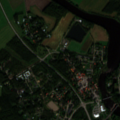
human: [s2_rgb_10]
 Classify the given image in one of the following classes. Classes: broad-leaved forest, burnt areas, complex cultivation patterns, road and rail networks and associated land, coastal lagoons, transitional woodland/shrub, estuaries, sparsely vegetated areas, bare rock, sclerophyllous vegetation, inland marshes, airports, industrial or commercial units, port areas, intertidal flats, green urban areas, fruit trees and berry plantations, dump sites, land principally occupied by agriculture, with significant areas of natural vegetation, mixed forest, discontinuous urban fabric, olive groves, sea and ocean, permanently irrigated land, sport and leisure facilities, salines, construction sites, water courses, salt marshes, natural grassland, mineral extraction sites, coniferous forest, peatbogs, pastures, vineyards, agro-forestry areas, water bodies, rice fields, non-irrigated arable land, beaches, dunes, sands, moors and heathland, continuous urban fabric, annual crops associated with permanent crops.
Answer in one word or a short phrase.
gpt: discontinuous urban fabric, industrial or commercial units, non-irrigated arable land, land principally occupied by agriculture, with significant areas of natural vegetation, coniferous forest, mixed forest, water courses